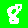
Digit: 8